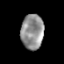
Tissue: prostate
Cell type: T cells
Senescence score: 0.2473
Nuclear area (px): 769
Mean DAPI intensity: 146.516